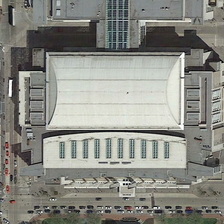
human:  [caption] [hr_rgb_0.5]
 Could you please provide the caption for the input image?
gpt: the center has a wave shaped structure, vivid and spectacular .

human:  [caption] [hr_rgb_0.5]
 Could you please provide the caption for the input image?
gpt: the center is surrounded by dark green trees .

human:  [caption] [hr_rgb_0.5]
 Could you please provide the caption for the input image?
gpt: a rectangle center building is near several buildings and green trees .

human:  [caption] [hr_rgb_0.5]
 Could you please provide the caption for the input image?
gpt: a rectangle center building is near several buildings and green trees .

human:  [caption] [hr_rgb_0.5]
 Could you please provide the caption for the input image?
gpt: the center is surrounded by dark green trees .